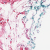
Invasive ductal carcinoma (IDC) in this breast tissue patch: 0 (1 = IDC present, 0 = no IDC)